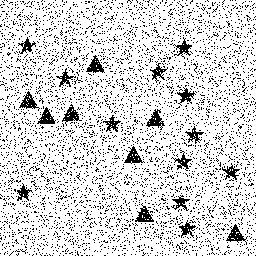
Squares: 0
Triangles: 8
Stars: 12
Total shapes: 20